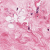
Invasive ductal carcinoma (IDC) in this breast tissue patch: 0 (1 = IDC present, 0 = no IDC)